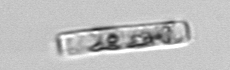
Label: Guinardia_delicatula